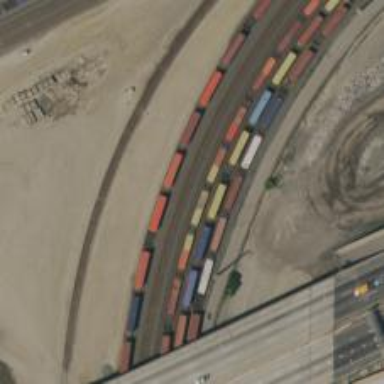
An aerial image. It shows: Railway siding with rails.